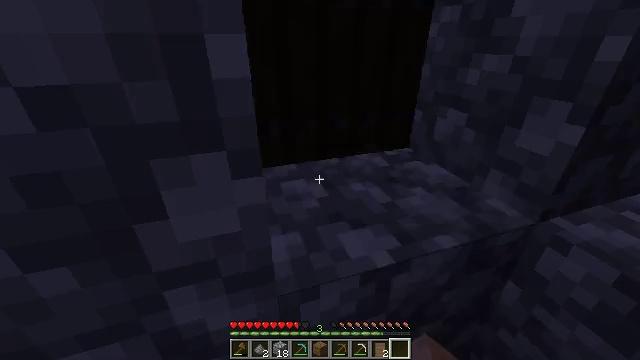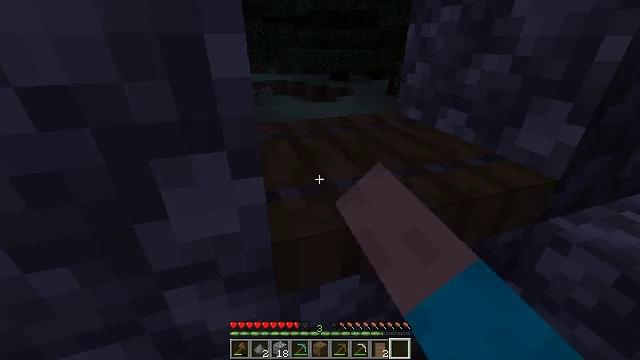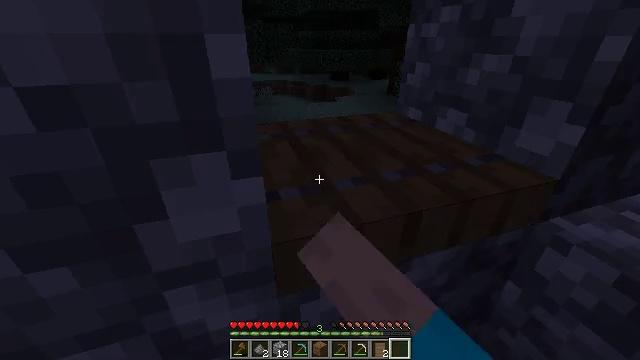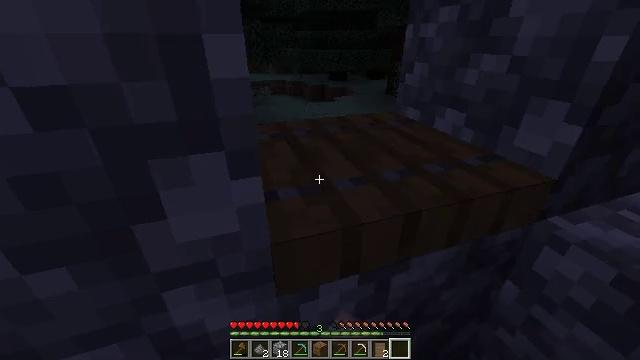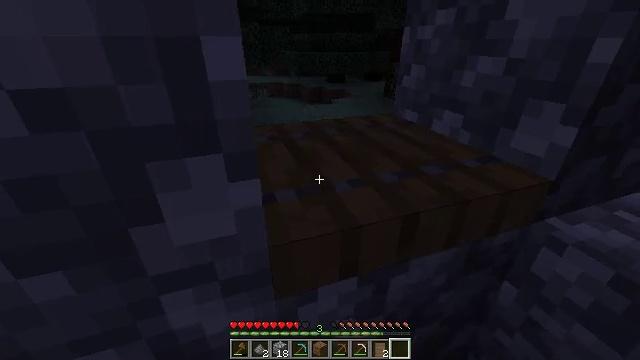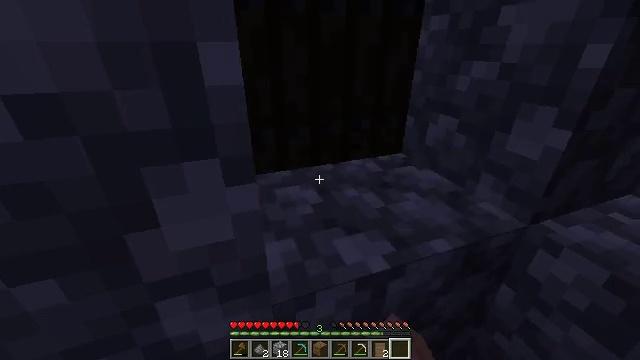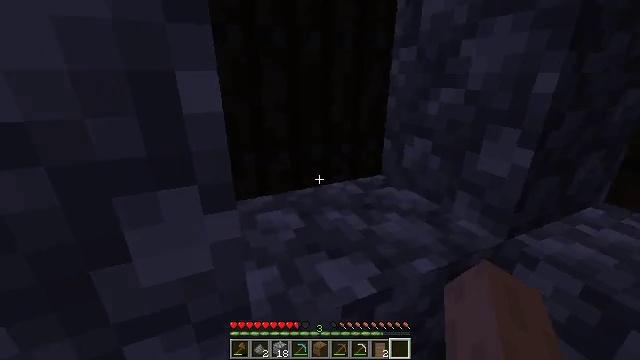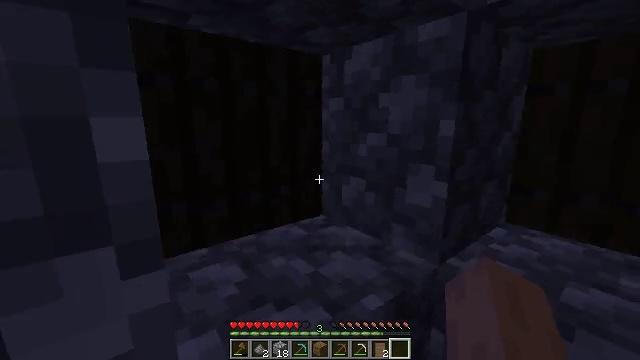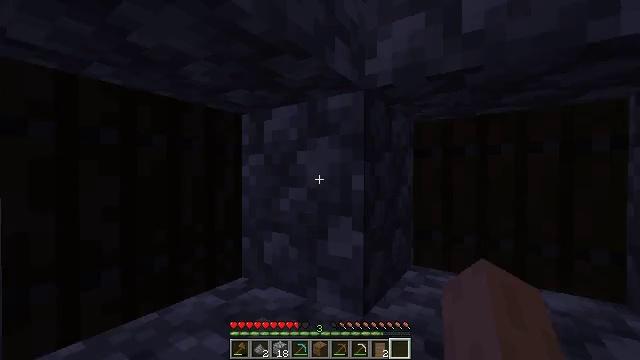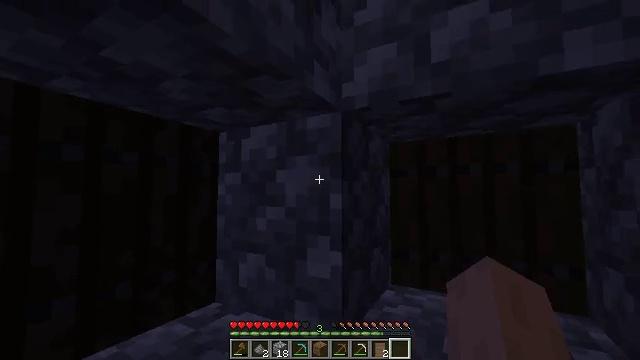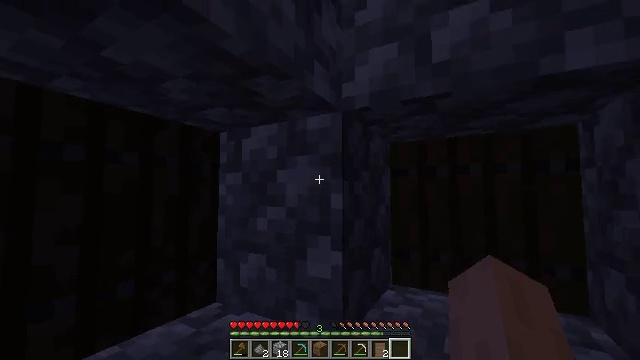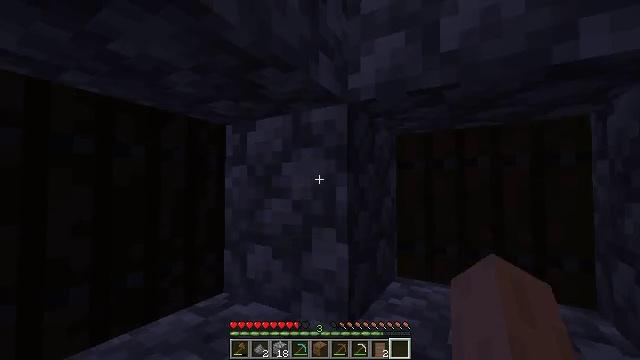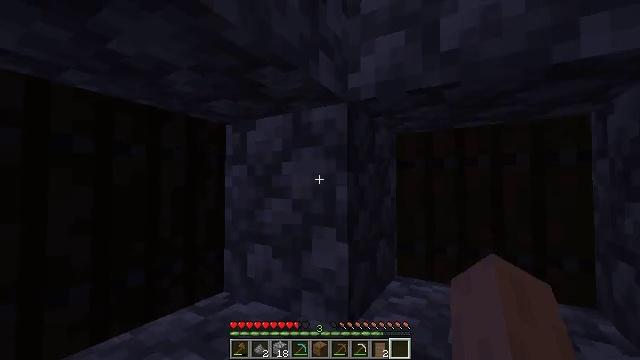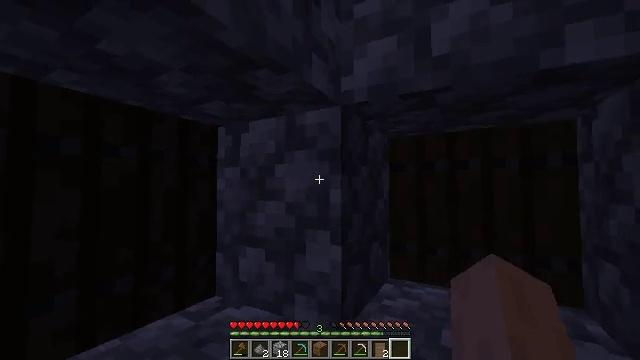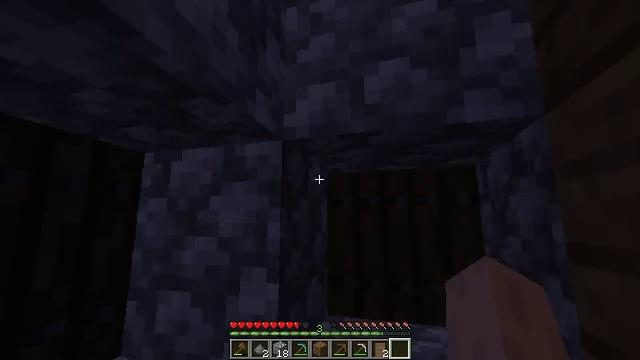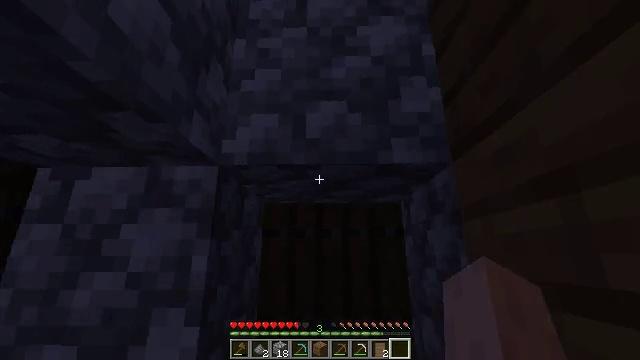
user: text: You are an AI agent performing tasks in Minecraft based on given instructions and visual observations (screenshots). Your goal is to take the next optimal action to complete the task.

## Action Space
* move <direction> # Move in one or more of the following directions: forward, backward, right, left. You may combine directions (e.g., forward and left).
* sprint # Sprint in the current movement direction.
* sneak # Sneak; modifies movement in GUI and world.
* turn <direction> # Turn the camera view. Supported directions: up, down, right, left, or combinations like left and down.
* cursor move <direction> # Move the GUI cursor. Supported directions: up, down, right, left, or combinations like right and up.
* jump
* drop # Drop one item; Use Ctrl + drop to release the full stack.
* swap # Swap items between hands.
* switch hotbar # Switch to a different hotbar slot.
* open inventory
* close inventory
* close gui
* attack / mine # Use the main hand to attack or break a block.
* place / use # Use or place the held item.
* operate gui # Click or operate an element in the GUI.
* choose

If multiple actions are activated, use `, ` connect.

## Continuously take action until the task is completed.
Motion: motion action
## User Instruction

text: Mine spruce planks to gather materials.
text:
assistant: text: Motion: use / place
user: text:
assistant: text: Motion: use / place
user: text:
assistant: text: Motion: no_op
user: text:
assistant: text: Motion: no_op
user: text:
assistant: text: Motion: no_op
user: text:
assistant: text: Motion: turn right and up
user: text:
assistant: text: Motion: turn right and up
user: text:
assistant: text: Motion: turn right and up
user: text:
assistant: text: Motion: turn right and up
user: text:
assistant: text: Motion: no_op
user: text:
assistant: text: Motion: turn left and down
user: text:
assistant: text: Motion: no_op
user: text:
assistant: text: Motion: turn right
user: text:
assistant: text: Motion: turn right and up
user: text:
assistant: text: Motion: turn right and up
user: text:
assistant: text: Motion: turn right
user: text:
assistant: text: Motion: turn right and up
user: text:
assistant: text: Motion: turn right
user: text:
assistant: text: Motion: no_op
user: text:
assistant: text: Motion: no_op
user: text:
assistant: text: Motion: turn left
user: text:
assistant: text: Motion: turn up
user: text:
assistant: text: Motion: turn right and up
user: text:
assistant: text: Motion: turn right and up
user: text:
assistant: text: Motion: no_op
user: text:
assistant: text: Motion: turn right and up
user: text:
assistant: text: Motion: turn right and up
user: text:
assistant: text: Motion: turn right
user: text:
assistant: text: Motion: turn right
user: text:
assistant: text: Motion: turn right